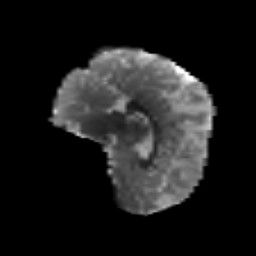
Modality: T2w
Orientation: sagittal
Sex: male
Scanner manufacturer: siemens
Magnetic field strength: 3 T
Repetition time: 5 s
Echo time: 0.071 s